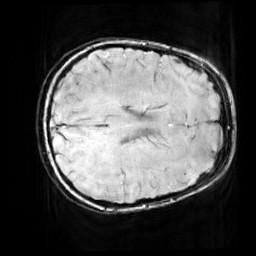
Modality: SWI
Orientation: axial
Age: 12
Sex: female
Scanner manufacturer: siemens
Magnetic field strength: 3 T
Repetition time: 0.027 s
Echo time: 0.02 s